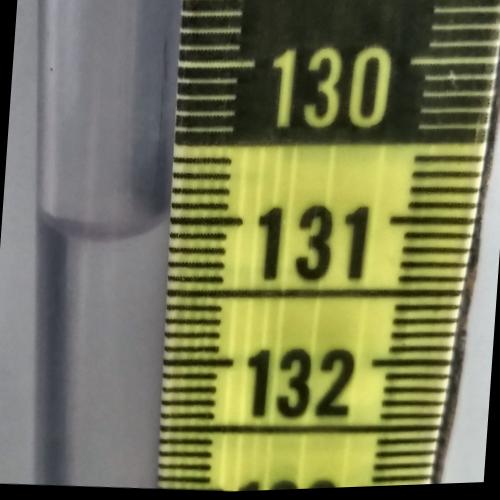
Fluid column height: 131.1 cm